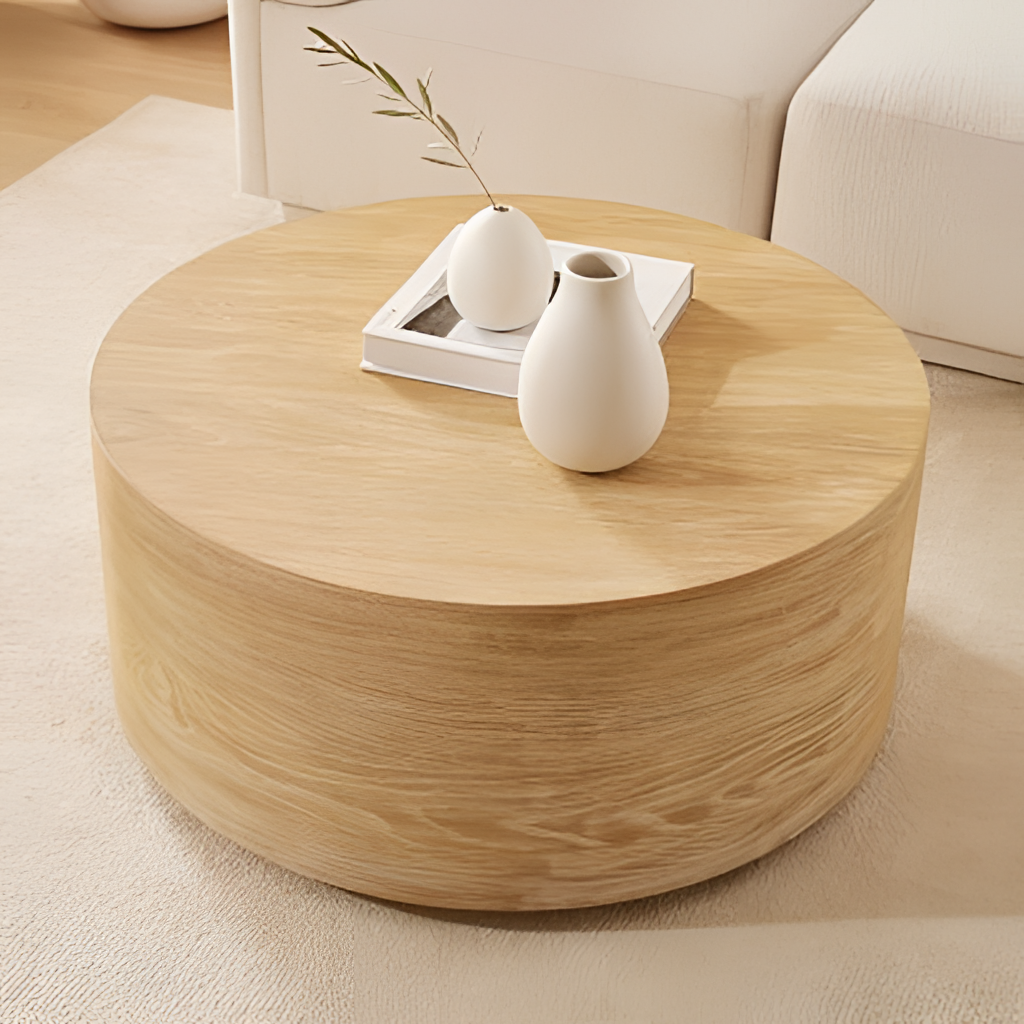
living room, light beige wood coffee table, contemporary, carpet flooring, with solid pattern, wallpaper